Field crop: tomato
Growth stage: 1
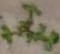
Species: portulaca